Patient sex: F
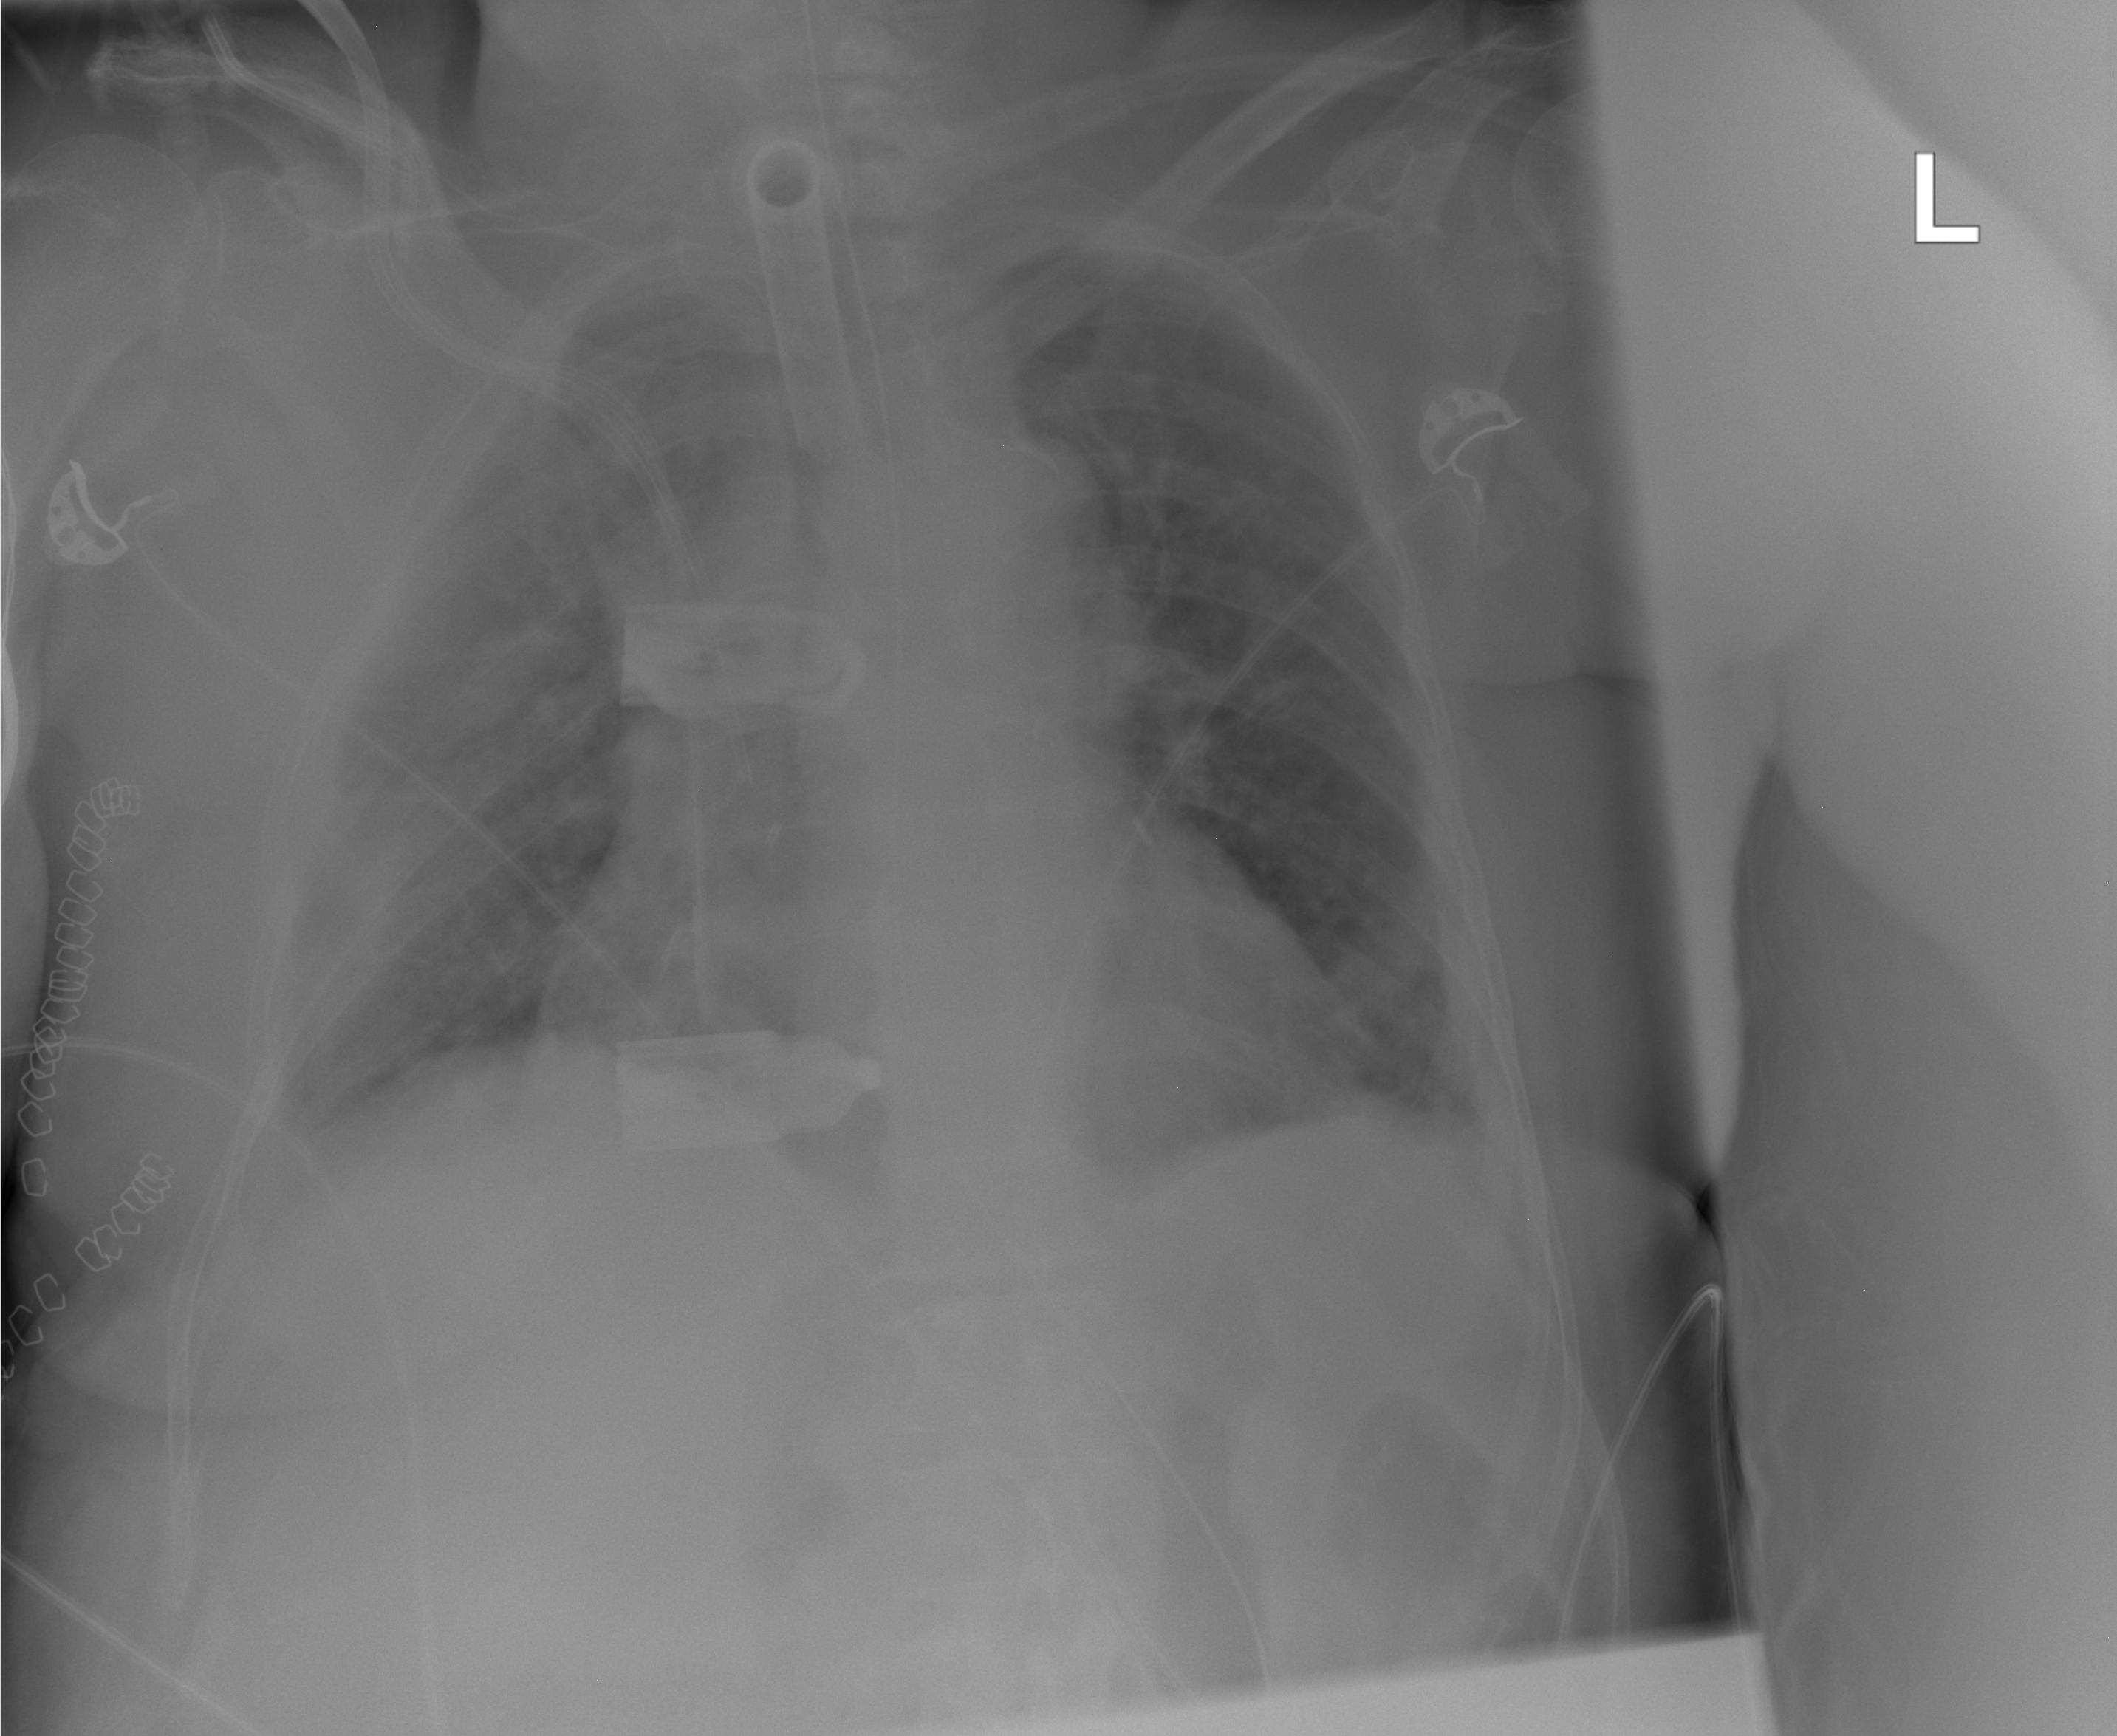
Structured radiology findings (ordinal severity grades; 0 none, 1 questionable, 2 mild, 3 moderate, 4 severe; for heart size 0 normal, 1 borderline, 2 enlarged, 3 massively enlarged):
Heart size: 2
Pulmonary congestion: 0
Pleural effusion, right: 0
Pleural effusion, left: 0
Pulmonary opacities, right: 0
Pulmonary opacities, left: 0
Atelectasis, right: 2
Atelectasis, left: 2